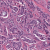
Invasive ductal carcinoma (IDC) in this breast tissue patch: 1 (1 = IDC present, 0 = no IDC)